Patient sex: M
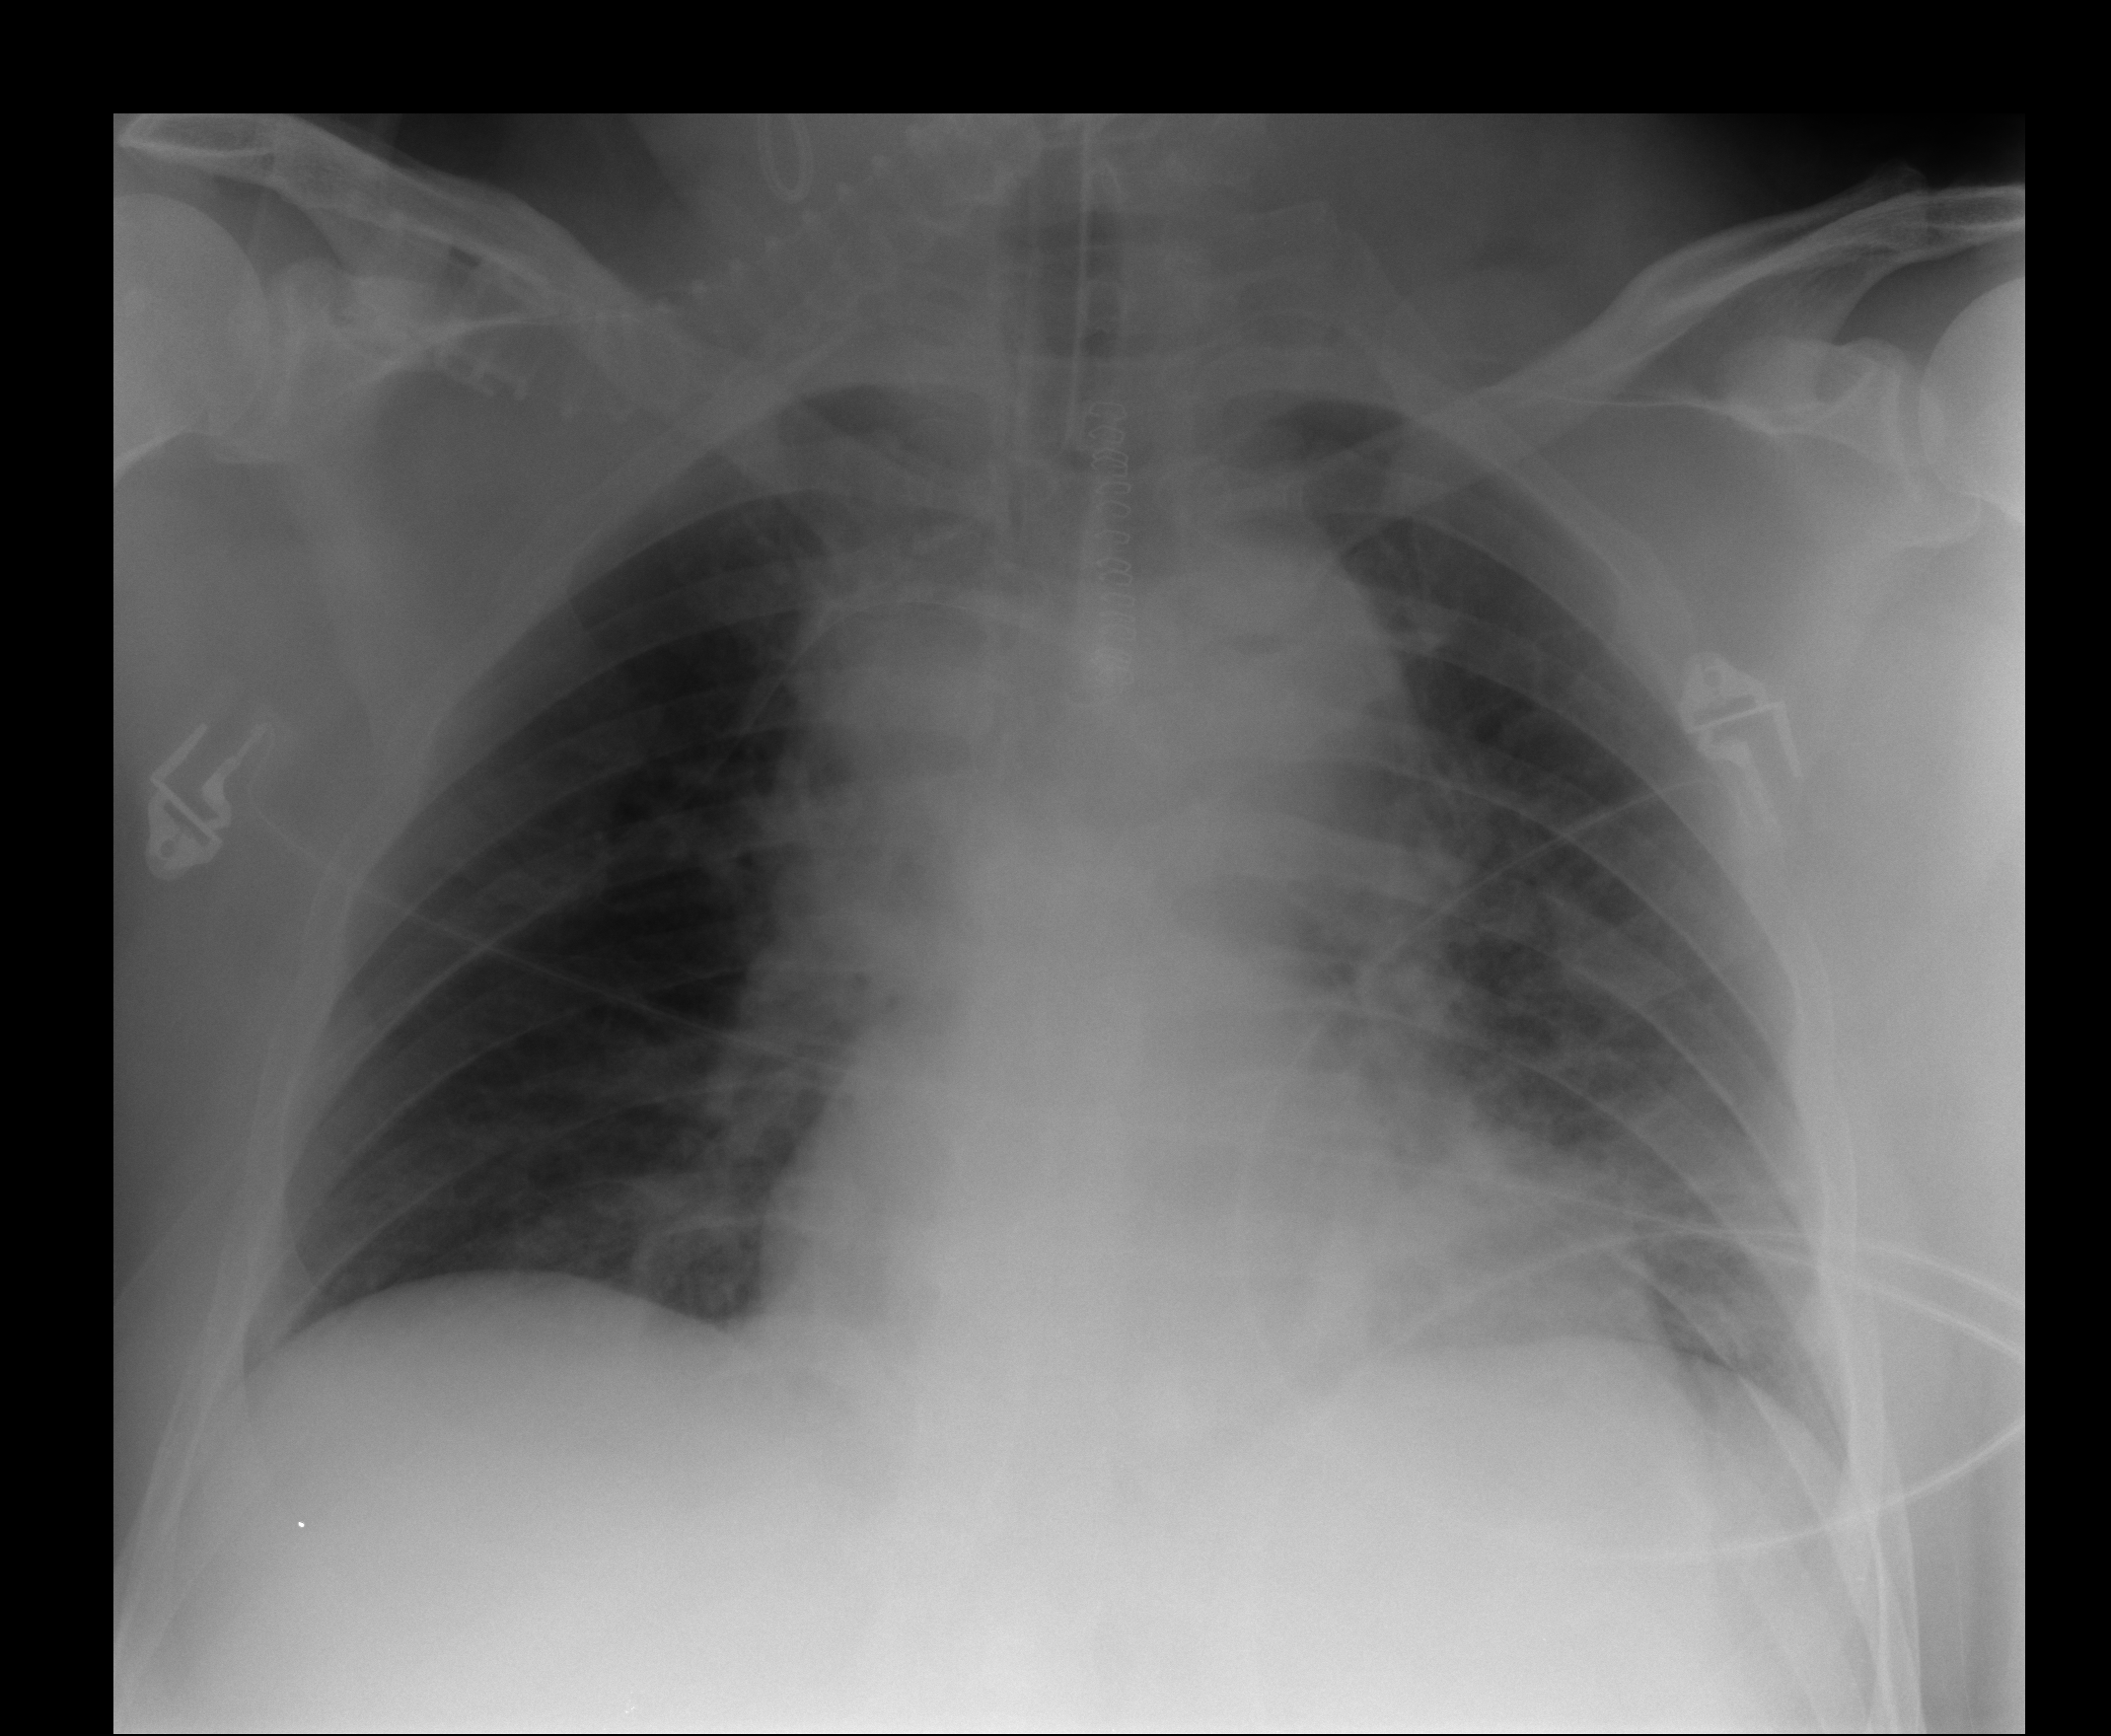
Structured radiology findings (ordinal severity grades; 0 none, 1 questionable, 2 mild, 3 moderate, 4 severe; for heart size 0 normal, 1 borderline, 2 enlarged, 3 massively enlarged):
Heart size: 1
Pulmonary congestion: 1
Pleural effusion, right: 0
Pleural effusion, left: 0
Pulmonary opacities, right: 0
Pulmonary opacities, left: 1
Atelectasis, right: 0
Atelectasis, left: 1